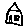
Label: house